Question: I started to learn to code recently and to create my portfolio. I am working on the header and I would like to change the text color header link tag when it is only clicked once.
When I clicked the link, the text color changed to red and when I clicked the link now but when I click another link, the previous link is still red.

I would like to change the text color back from red to gray when I click another.
OK - home work skill contact NO - about skill contact
'''
import React, { useState } from "react";
import { Link as ScrollLink } from "react-scroll";
const Header = (props) => {
const { headerPage } = props;
const [onClickChangeColor, setOnClickChangeColor] = useState(false);
const redText = () => {
setOnClickChangeColor(!onClickChangeColor);
};
return (
<div class="mr-8 cursor-pointer">
<ScrollLink
className={onClickChangeColor ? "text-[#FF5757]" : ""}
onClick={redText}
to={headerPage}
smooth={true}
duration={500}
>
{headerPage}
</ScrollLink>
</div>
);
};
export default Header;
'''
'''
import React from "react";
import Header from "./Header";
const HeaderLayout = () => {
const headerPages = ["home", "about", "work", "skill", "contact"];
return (
<div class="sticky top-0 flex justify-end h-20 text-md pt-10 mr-10 text-center bg-[#292929]">
{headerPages.map((headerPage) => (
<Header headerPage={headerPage}>{headerPage}</Header>
))}
<div
className="resume"
class="w-24 h-8 text-[#FF5757] border border-[#FF5757] rounded-md"
>
<a
href="https://drive.google.com/file/d/usp=sharing"
class="block"
>
resume
</a>
</div>
</div>
);
};
export default HeaderLayout;
'''
I am using React and Tailwind. English is my second language and I hope everyone understands what I want to do. Thank you in advance.
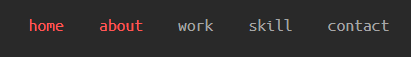
Answer: change the color handling state to parent (Header Layout)
'''
const HeaderLayout = () => {
const headerPages = ["home", "about", "work", "skill", "contact"];
const [selectedHeader, changeSelectedHeader] = useState("");
return (
<div class="sticky top-0 flex justify-end h-20 text-md pt-10 mr-10 text-center bg-[#292929]">
{headerPages.map((headerPage) => (
<Header
headerPage={headerPage}
changeSelectedHeader={changeSelectedHeader}
selectedHeader={selectedHeader}
>
{headerPage}
</Header>
))}
'''
then, make the child like this
'''
import React from "react";
import { Link as ScrollLink } from "react-scroll";
const Header = (props) => {
const { headerPage, changeSelectedHeader, selectedHeader } = props;
const redText = () => {
changeSelectedHeader(headerPage);
};
return (
<div class="mr-8 cursor-pointer">
<ScrollLink
className={headerPage === selectedHeader ? "text-[#FF5757]" : ""}
onClick={redText}
to={headerPage}
smooth={true}
duration={500}
>
{headerPage}
</ScrollLink>
</div>
);
};
export default Header;
'''